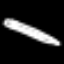
Label: pencil